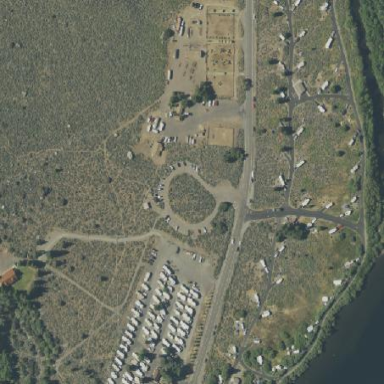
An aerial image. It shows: Campsite designated for tourism.